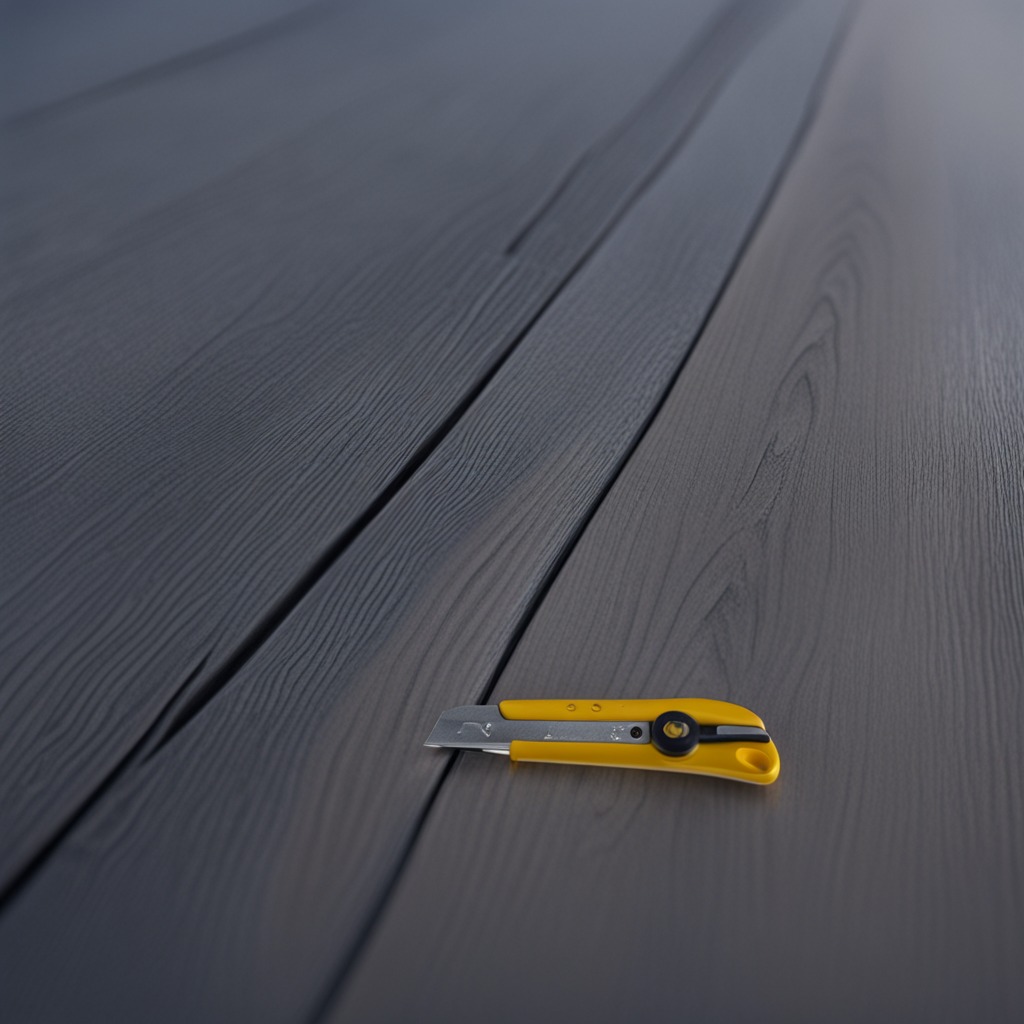
A utility knife is lying on a table in a garage at twilight.